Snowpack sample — Loveland Pass, Silver Plume, Colorado, USA (1/12/25, 11:40 AM MST)
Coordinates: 39.66, -105.88
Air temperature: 7 °F
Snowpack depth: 140 cm
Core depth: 10 cm
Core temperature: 41 °F
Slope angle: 11°, slope face: 30°
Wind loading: high
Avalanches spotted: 2
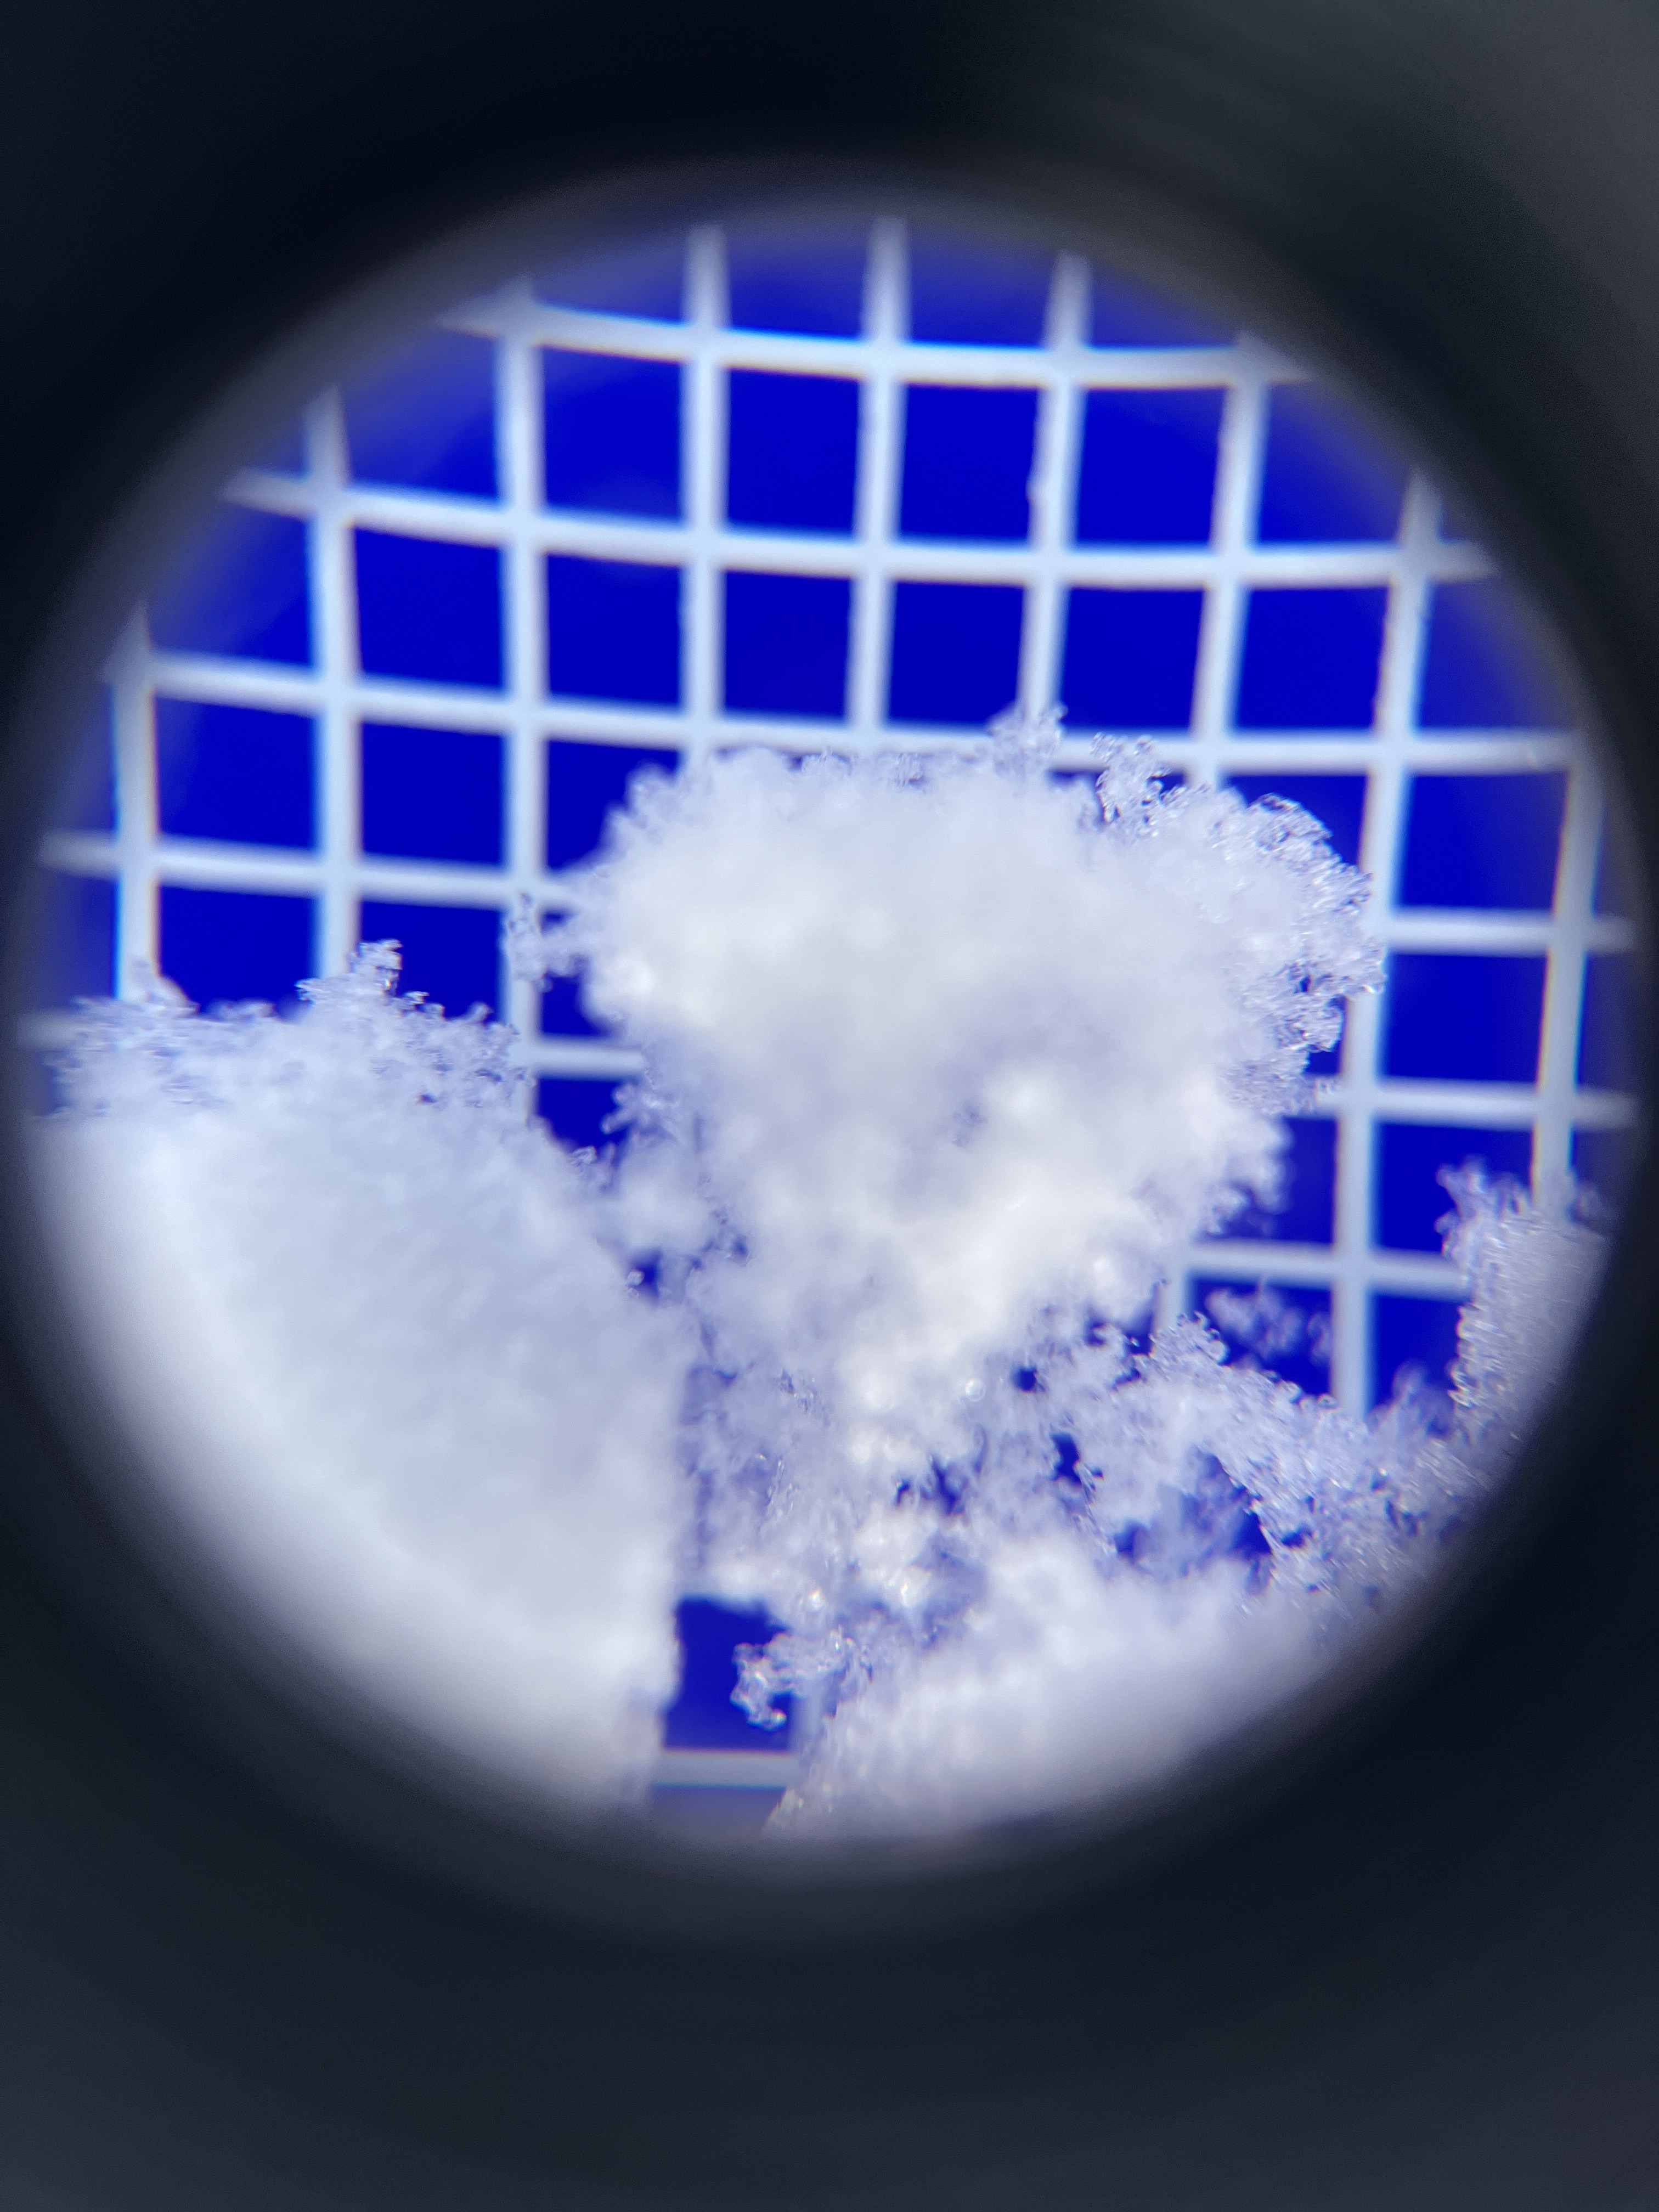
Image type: magnified_profile
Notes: Pilot using slightly modified coring method that took too large segment for snow profile picturing, advised not to use in higher level models. Two avalanche on south face nearby, partially cloudy with light snow in the last 24 hours. Lots of wind loading on eastern features.